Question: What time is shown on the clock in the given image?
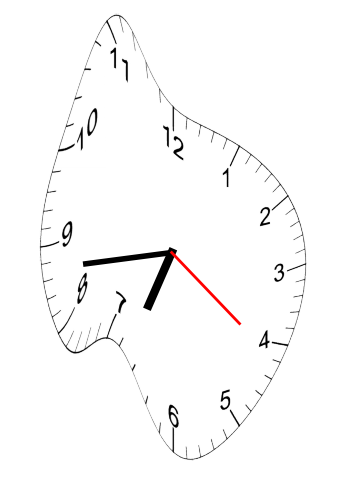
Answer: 06:43:21